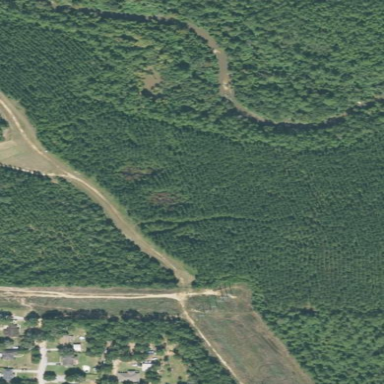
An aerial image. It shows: Forest dominated by needle-leaved trees.